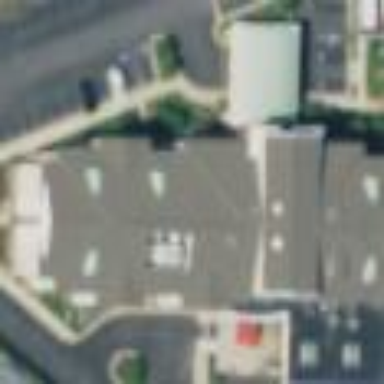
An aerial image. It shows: Hotel building.